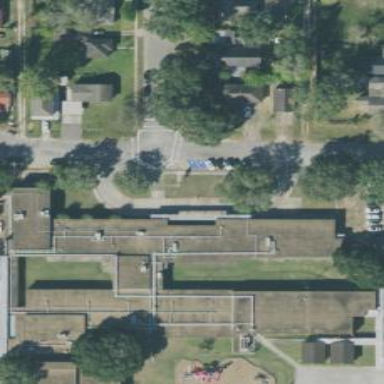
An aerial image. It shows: School building.